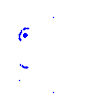
Particle: electron